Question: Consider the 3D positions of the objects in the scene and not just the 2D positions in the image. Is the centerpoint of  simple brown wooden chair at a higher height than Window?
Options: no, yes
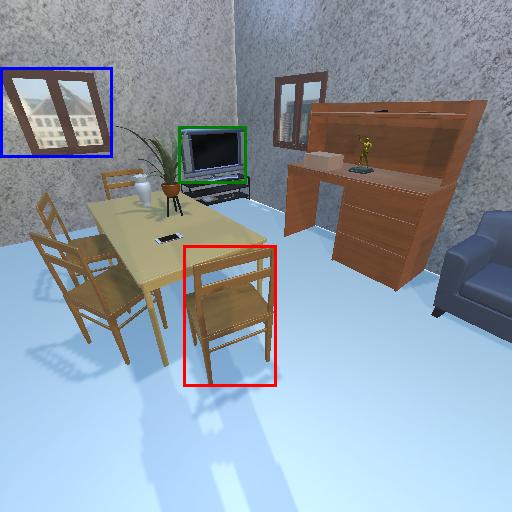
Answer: no